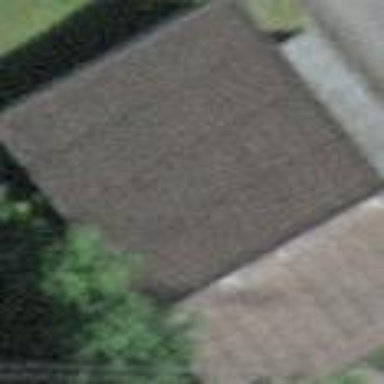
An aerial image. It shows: Shed building.